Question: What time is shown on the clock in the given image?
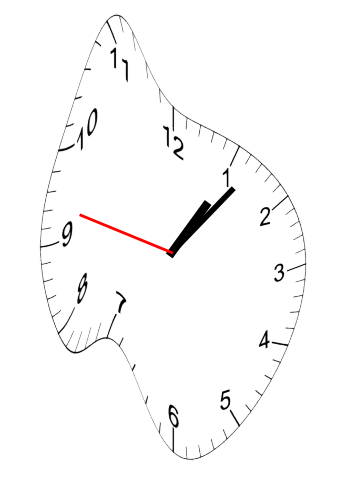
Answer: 01:06:47